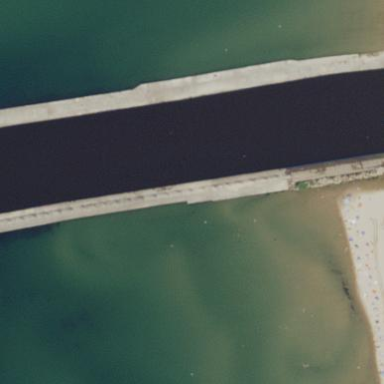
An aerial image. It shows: Breakwater made of concrete.